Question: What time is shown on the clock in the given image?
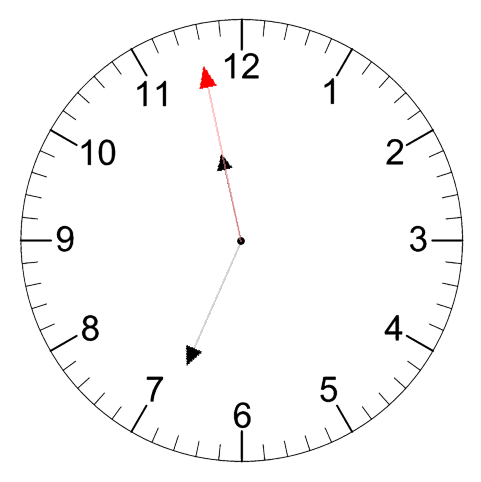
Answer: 11:33:58